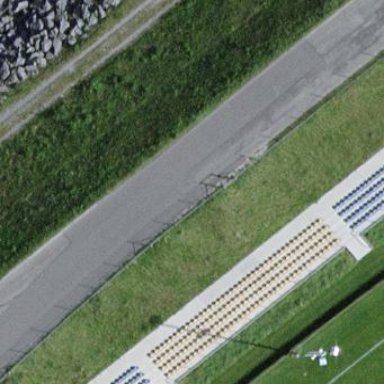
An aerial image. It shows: Grandstand building.